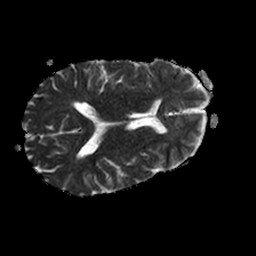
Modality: ADC
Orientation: axial
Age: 62
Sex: male
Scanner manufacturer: philips
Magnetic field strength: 1.5 T
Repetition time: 3.395 s
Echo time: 0.06922 s